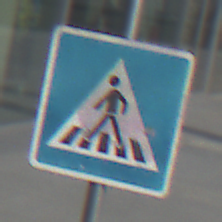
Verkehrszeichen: FussgaengerueberwegRechts
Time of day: MorningAfternoon
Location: Outdoor (Urban)
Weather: PartlyCloudy
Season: NotSpecified
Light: Natural